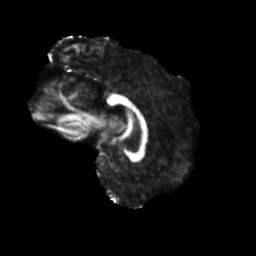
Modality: FA
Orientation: sagittal
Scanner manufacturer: siemens
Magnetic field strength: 3 T
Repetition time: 4 s
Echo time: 0.0594 s